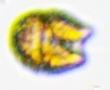
Label: Akashiwo